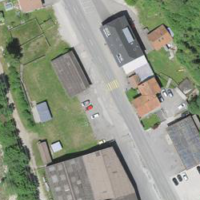
EUNIS habitat code: 54
Species observed at this site:
Humulus lupulus